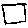
Label: square